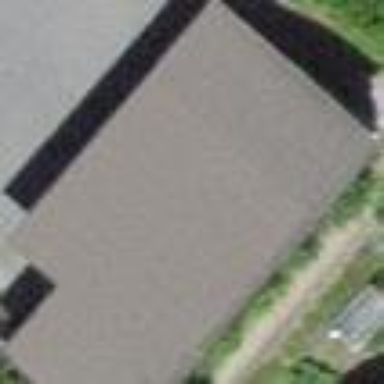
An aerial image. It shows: View of roof of building.